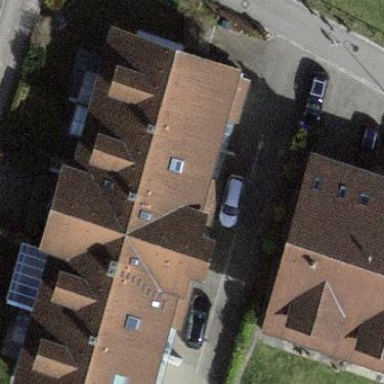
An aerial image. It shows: Terrace building.